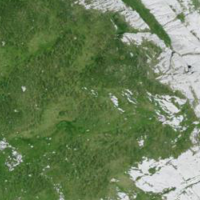
EUNIS habitat code: 26
Species observed at this site:
Pyrrhocorax graculus